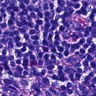
Metastatic tissue present: no